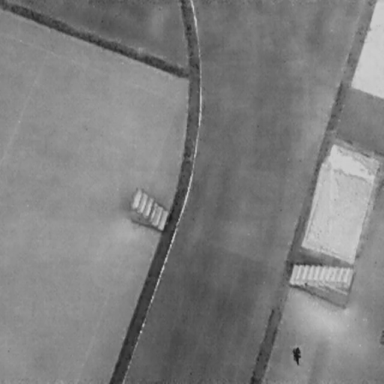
There is a Person in the infrared image.